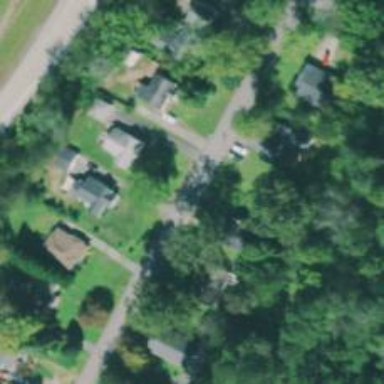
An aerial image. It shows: Driveway.